Current action and preconditions to check: trajectory_clear

Your task: For each precondition in the list above, predict whether it will hold at this action.

Consider the current scene as observed from the mobile robot's camera, and analyze the predicted future states of all dynamic agents (e.g., people, animals, vehicles, or any moving entities) within the NEXT SECOND.

IMPORTANT: Only answer "very likely" if you are absolutely certain—based on strong, clear evidence—that a dynamic agent will violate the precondition in the predicted future state. Do NOT answer "very likely" for unlikely, ambiguous, or low-probability risks.

Ask yourself for each precondition: Is there a high probability, with clear and convincing evidence, that the predicted future states of any dynamic agent will interfere with the predicted future state of the currently executing action within the NEXT SECOND, causing that precondition to fail?

Assess the risk level based on these predictions. Use "likely" or "very likely" if motions create a clear risk of interference.

Use "neutral" or "improbable" if agents are nearby but their predicted paths are clearly diverging or non-conflicting.

Failure Risk Categories: "very improbable", "improbable", "neutral", "likely", "very likely"

Answer Format: Output ONLY the probability_of_failure value from these categories: "very improbable", "improbable", "neutral", "likely", "very likely"

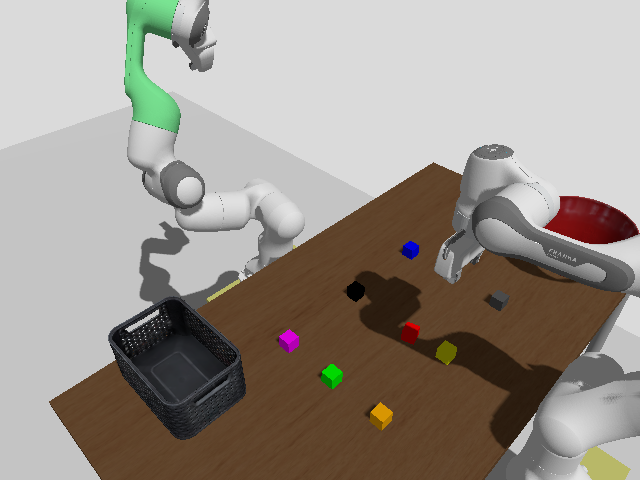

Answer: very improbable